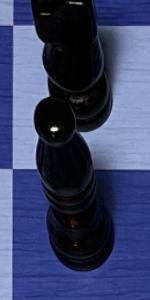
Label: Bishop_Black